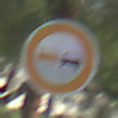
Verkehrszeichen: Ueberholverbot
Umgebung: Outdoor, Urban
Tageszeit: MorningAfternoon
Wetter: PartlyCloudy
Licht: Natural
Jahreszeit: NotSpecified
Kontrast: LowContrast